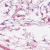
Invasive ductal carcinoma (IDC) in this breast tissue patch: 0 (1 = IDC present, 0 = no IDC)